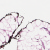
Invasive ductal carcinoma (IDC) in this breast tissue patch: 0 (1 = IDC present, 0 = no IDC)